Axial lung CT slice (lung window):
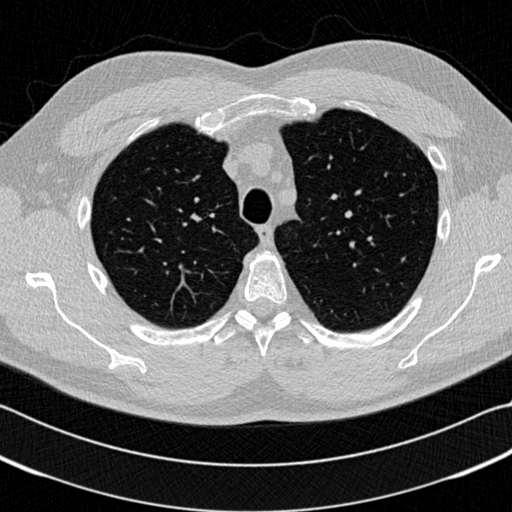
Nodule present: no